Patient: sex M, age 60
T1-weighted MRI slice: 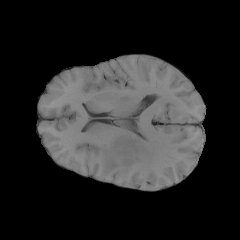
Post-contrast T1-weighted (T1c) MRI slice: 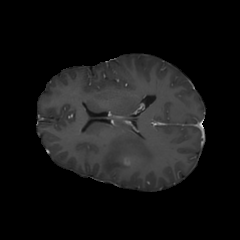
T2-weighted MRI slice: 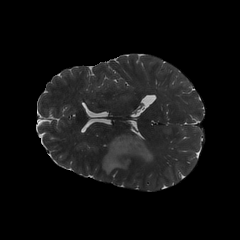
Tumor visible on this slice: yes
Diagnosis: Glioblastoma, IDH-wildtype
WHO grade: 4